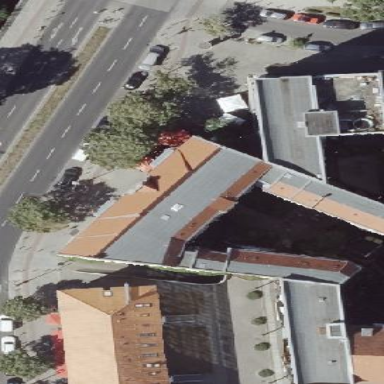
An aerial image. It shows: Building with apartments featuring unique double saltbox roof shape.